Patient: sex M, age 52
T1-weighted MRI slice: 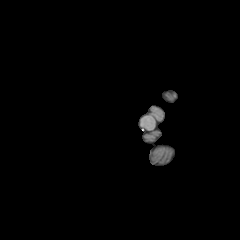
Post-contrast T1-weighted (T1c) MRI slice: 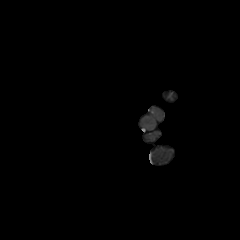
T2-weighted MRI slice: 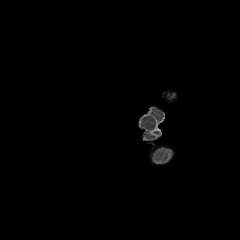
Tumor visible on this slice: no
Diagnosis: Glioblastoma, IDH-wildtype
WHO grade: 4